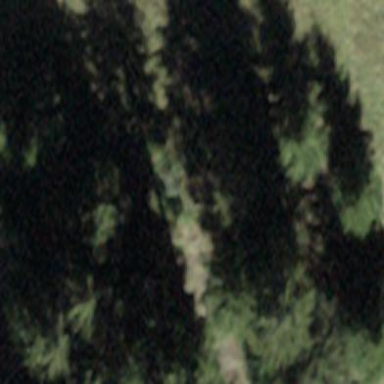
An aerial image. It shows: Forest area.